如图是抛物线形拱桥，当水面在l时，拱顶O离水面3m，水面宽6m，水面上升1m后，水面宽度是 ---   m

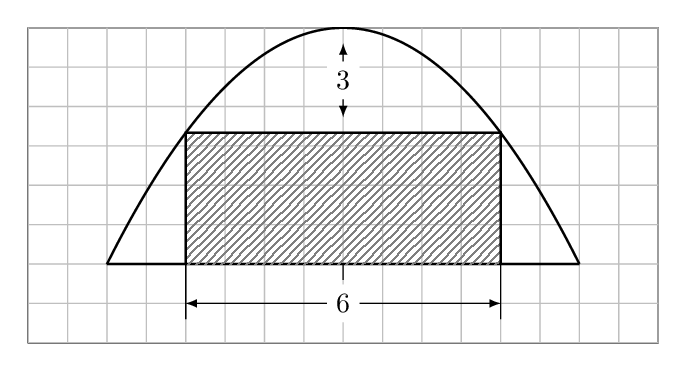
【解答】
【答案】\(\boldsymbol{2\sqrt{6}}\)

【分析】建立坐标系，先根据条件求抛物线的方程，再根据 \(y\) 的值求 \(x\) 即可。

【详解】
如图：以拱桥顶点为原点，建立如图坐标系。

设抛物线方程为：\(x^2 = -2py\)，由题意，抛物线过点 \((3, -3)\)。

所以 \(2p = \frac{9}{3} = 3\)，所以抛物线方程为：\(x^2 = -3y\)。

水面上升 \(1\,\text{m}\)，则 \(y = -2\)，此时 \(x^2 = 6 \implies x = -\sqrt{6}\) 或 \(x = \sqrt{6}\)。

所以水面宽度为：\(2\sqrt{6}\,\text{m}\)。

故答案为：\(2\sqrt{6}\)。
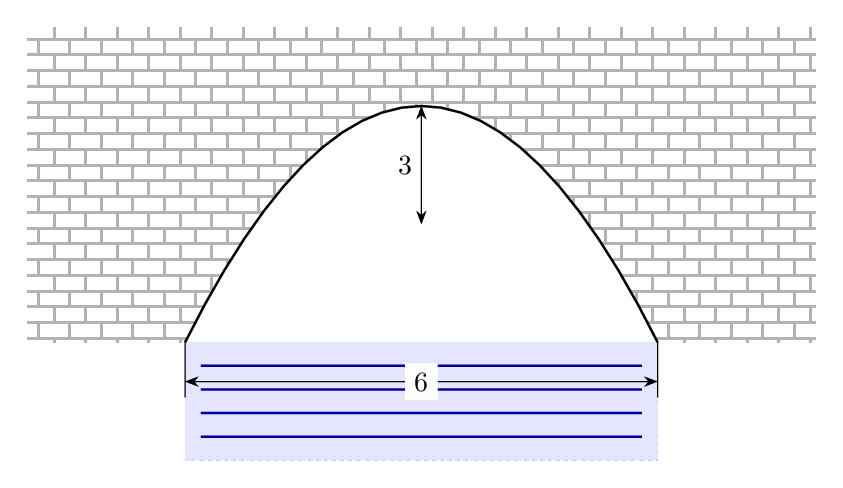